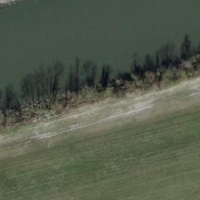
EUNIS habitat code: 24
Species observed at this site:
Milvus migrans